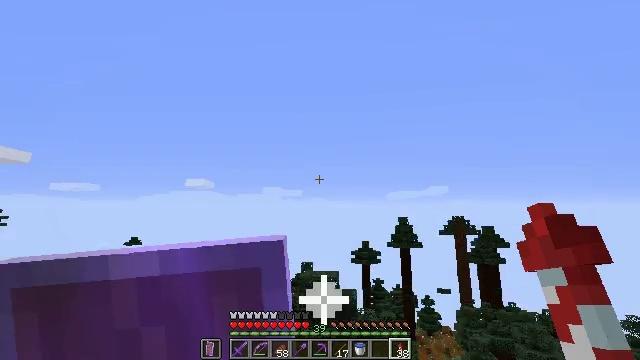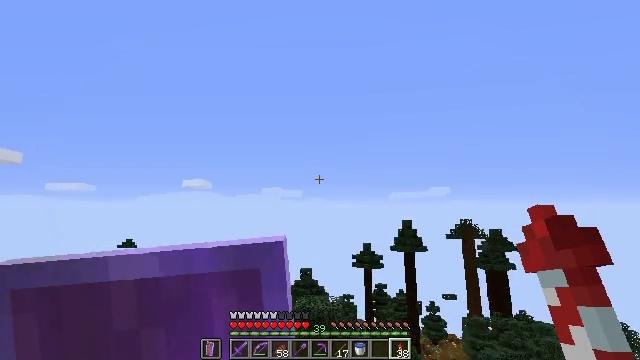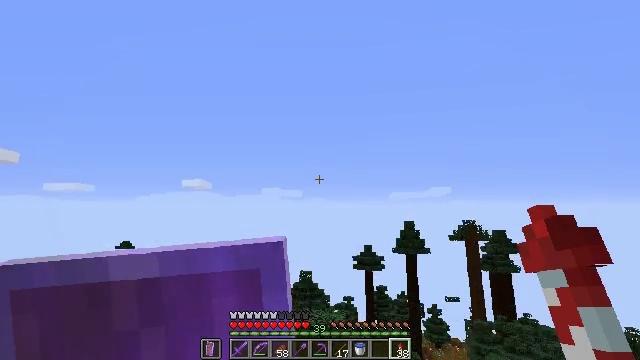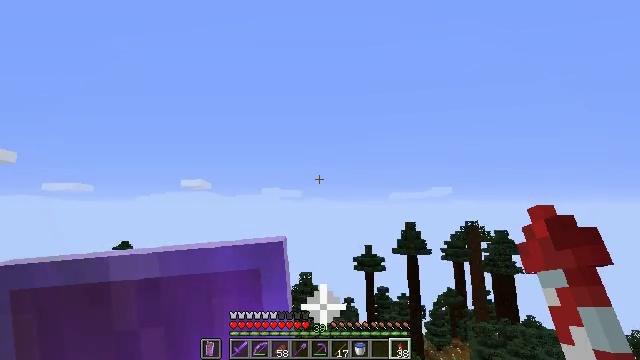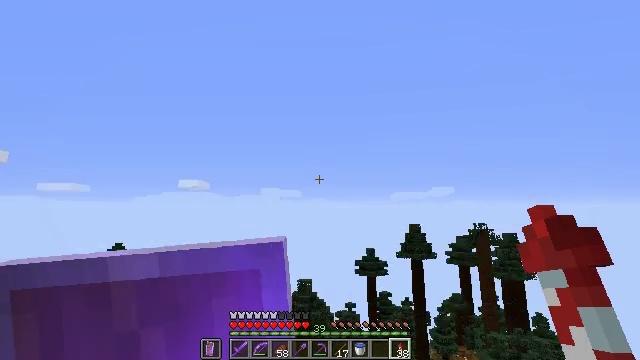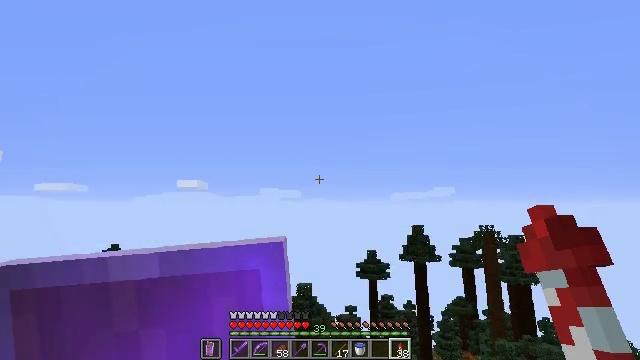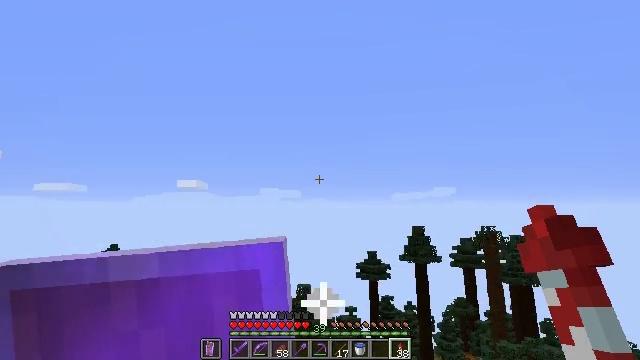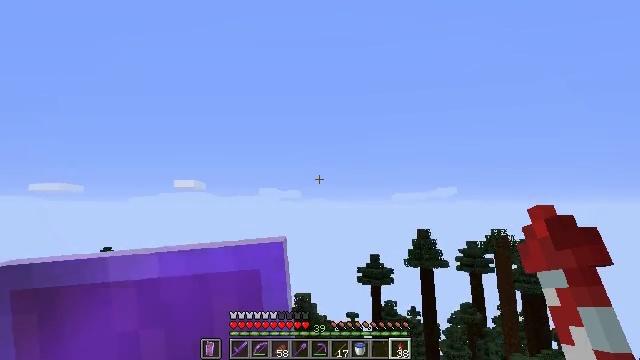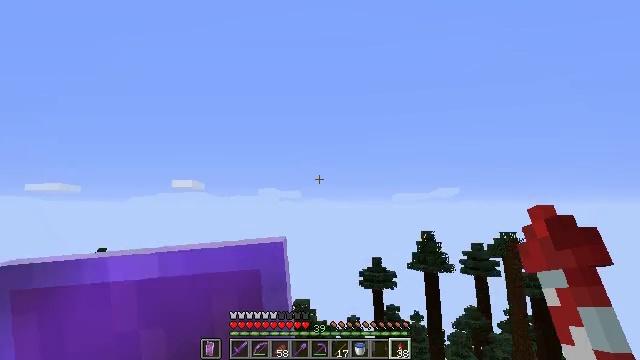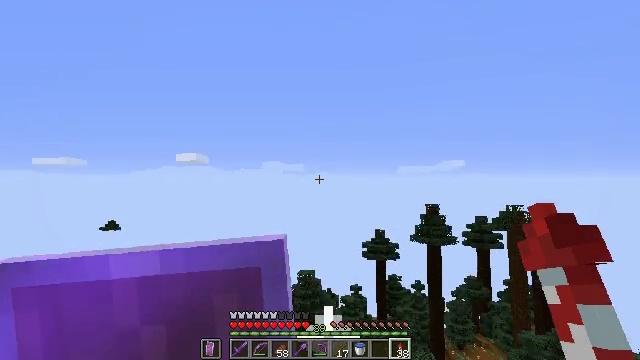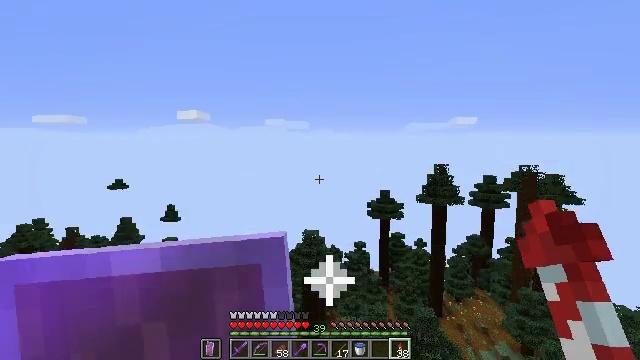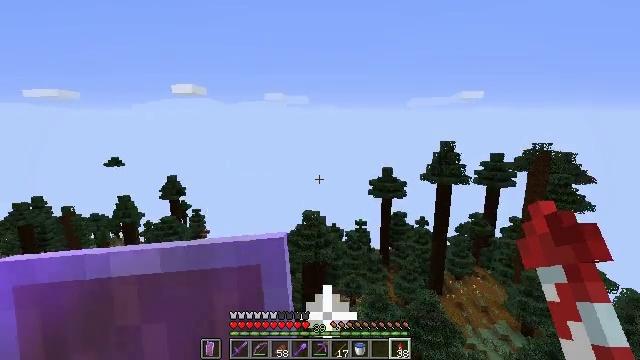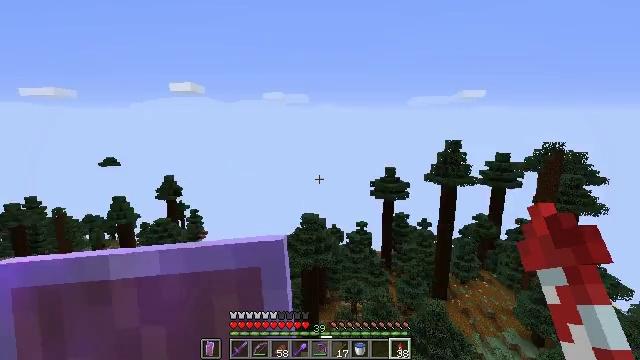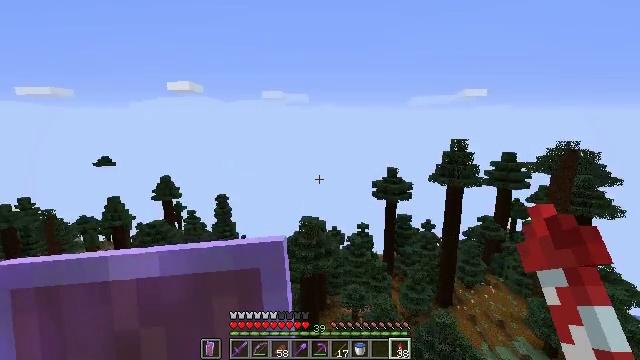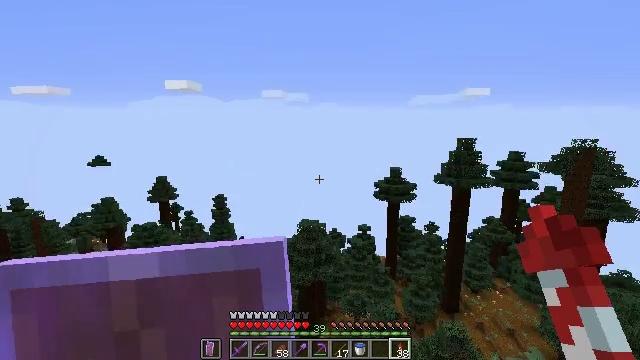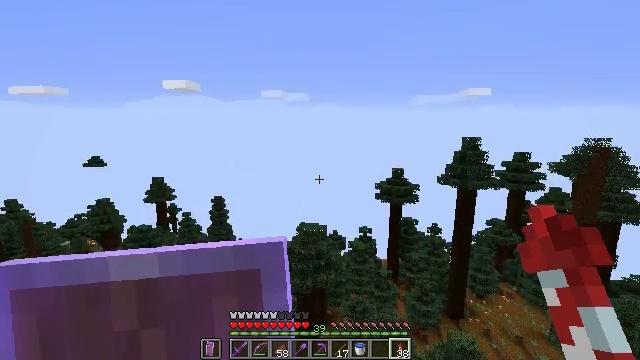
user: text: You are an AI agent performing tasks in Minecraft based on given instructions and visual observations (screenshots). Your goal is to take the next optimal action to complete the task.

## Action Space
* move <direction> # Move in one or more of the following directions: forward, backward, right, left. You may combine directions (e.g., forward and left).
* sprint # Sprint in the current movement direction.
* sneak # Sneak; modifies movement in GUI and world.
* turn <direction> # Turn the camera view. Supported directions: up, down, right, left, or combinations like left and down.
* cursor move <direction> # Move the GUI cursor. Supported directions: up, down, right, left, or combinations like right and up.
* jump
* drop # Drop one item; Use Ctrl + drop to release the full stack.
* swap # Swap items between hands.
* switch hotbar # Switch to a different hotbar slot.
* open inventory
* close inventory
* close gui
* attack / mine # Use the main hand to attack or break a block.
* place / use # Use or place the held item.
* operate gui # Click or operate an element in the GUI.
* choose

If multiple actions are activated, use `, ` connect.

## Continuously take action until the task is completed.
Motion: motion action
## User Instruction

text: craft item cyan carpet
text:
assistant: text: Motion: no_op
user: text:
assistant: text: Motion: no_op
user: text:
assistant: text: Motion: no_op
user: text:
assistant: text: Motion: no_op
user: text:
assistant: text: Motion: no_op
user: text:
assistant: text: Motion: no_op
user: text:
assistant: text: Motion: no_op
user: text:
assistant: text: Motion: no_op
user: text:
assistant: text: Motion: turn down
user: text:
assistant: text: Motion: turn left and down
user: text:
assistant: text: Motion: turn down
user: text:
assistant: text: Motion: no_op
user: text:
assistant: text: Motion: no_op
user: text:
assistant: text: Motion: no_op
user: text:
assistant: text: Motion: no_op
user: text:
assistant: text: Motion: no_op
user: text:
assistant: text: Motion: no_op
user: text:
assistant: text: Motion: turn left and up
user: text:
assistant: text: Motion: turn left and up
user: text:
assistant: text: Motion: turn left
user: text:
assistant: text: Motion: turn left
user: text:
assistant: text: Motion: turn up
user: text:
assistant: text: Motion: turn up
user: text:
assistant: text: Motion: no_op
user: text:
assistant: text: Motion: no_op
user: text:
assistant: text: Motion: turn right
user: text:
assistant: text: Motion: turn right and up
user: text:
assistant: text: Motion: turn right and up
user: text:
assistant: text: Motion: turn right
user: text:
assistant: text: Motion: turn right